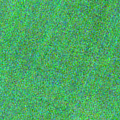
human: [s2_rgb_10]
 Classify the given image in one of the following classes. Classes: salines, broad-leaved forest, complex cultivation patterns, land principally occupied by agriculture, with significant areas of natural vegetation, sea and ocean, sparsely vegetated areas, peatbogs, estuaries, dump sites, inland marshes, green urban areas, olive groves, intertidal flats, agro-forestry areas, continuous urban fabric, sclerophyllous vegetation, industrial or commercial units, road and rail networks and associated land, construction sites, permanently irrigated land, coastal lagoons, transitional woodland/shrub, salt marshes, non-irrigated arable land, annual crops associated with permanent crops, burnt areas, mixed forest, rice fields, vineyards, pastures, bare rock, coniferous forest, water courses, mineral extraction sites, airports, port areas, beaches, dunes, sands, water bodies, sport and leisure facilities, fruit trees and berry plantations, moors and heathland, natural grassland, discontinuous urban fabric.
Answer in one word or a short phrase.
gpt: sea and ocean